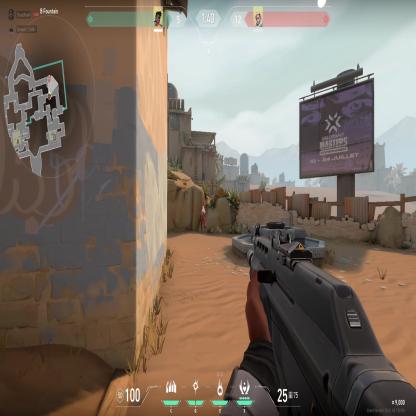
Label: enemy